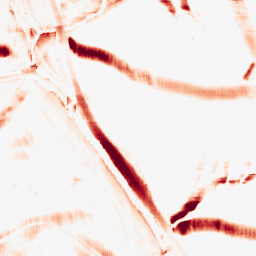
Category: morphological
Decomposition family: rolling_ball
Decomposition parameters: radius: 10
Upsampling method: sinc_blackman
Upsampling parameters: scale: 2
kernel_size: 4
Upsampling scale: 2